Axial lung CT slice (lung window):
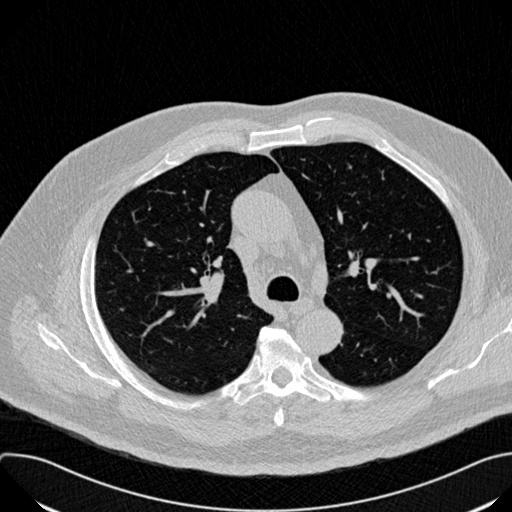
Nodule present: no